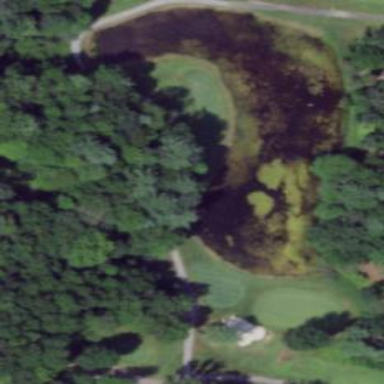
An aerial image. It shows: Scenic view of water hazard on golf course. The natural water feature adds beauty to the landscape.